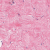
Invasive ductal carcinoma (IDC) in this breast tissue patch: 0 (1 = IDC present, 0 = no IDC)